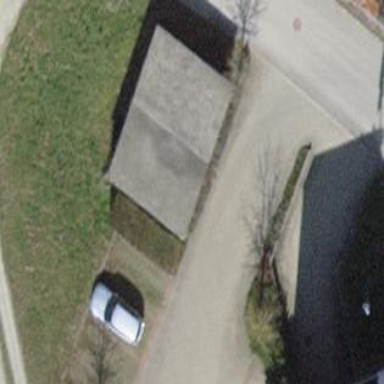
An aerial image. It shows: Service building.